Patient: sex F, age 57
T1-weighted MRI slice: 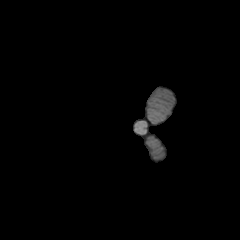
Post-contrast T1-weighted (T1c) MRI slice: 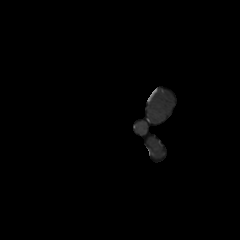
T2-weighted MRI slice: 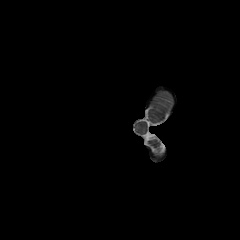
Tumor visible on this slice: no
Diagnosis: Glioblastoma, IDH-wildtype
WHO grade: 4